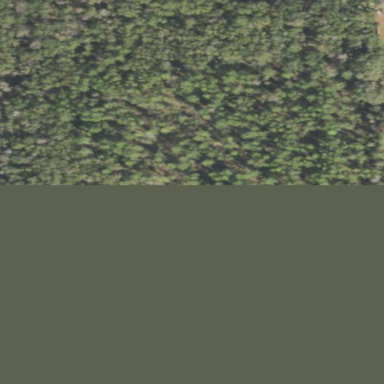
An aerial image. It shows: Mixed leaf woodland.